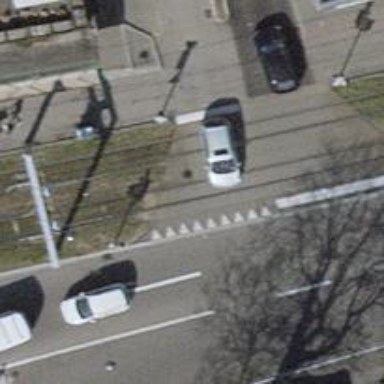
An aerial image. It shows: Tram level crossing on the railway.